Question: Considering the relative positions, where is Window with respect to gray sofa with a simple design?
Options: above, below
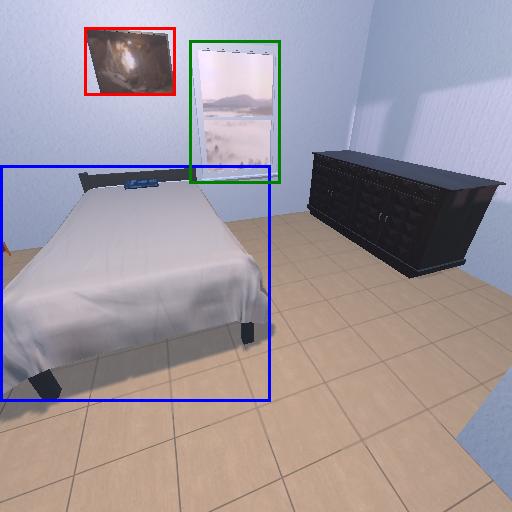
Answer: above